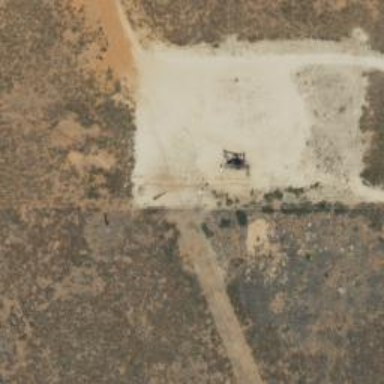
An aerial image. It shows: Petroleum well.